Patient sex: M
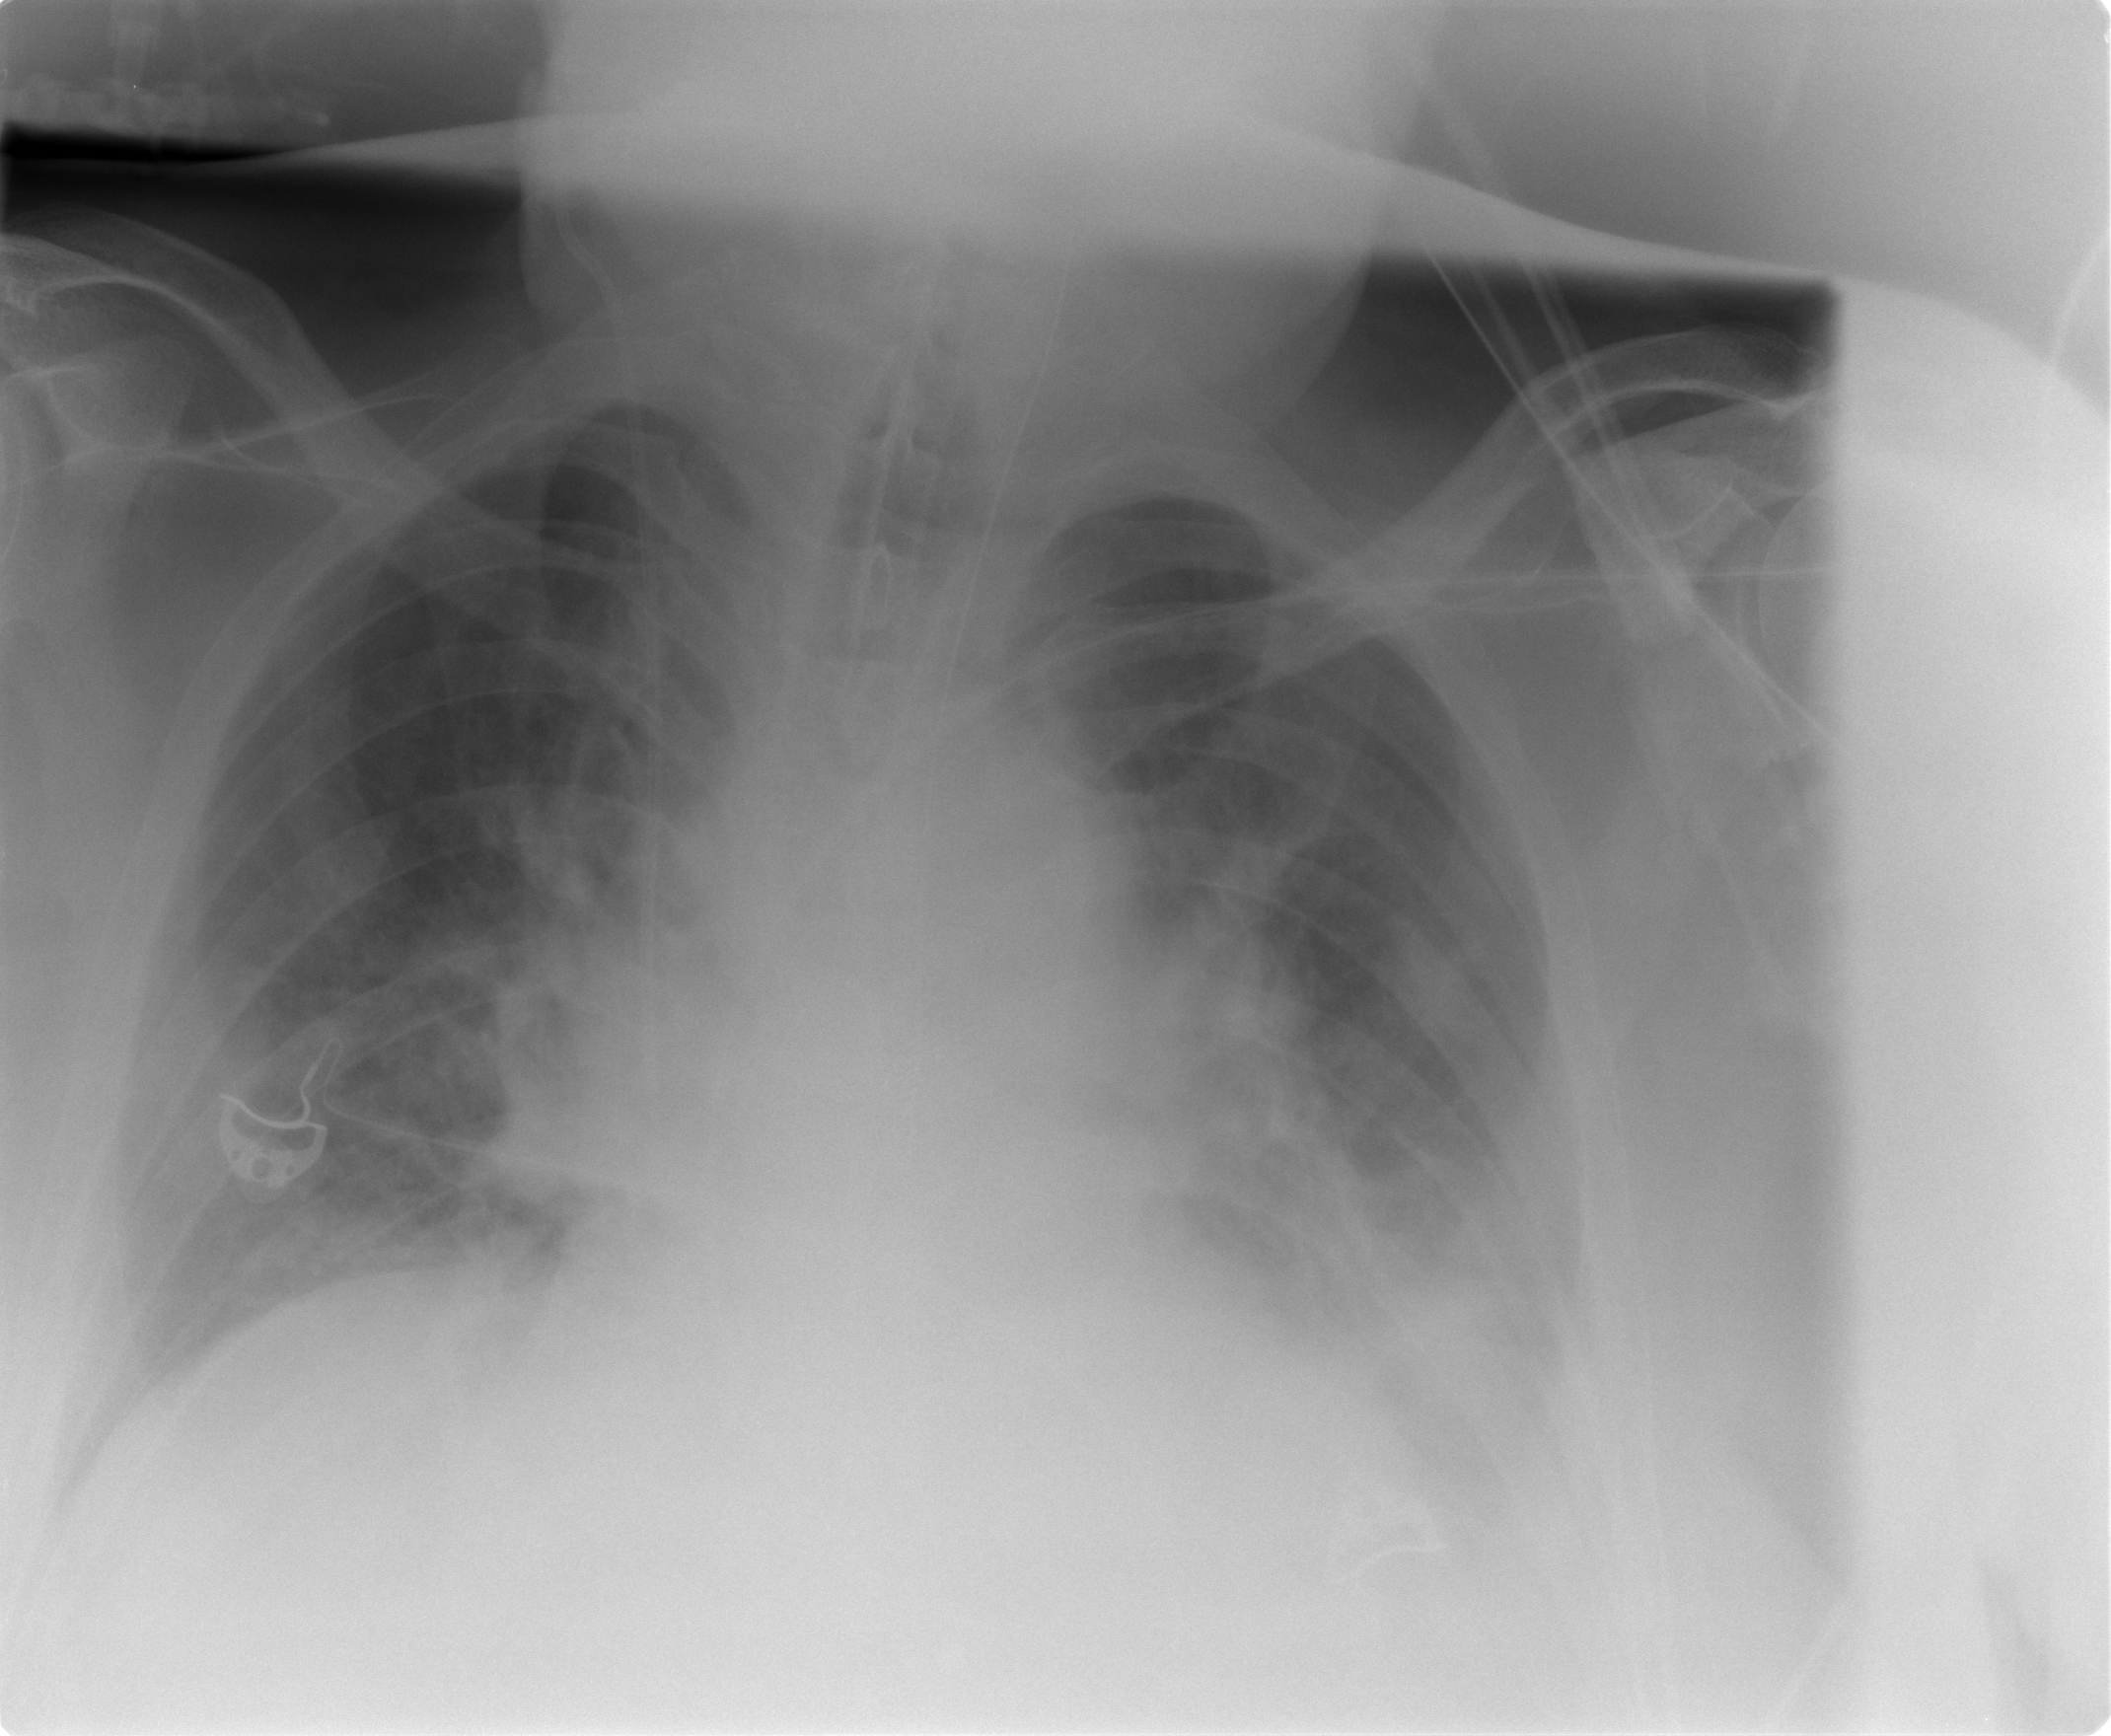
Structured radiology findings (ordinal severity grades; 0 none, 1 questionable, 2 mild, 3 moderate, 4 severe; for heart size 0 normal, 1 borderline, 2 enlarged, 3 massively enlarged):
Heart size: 1
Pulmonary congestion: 3
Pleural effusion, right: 2
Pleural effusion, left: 2
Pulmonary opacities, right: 0
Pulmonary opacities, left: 2
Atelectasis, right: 0
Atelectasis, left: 0